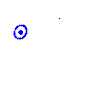
Particle: electron